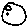
Label: moon